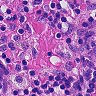
Metastatic tissue present: no